Question: Hello I am using jqgrid and other function call using ajax when I use these two scripts then one script is working and one is not working.
and show this error in the browser console.

I try a lot of to remove this error but still, I am not able to remove to this error. kindly any expert tells me what is the problem and how can I resolved this error.
'''
<script type="text/javascript" src="~/bower_components/jquery/dist/jquery.min.js"></script>
<script type="text/javascript" src="~/assets/jqgrid/js/jquery.jqgrid.min.js"></script>
<link href="~/assets/jqgrid/jquery-ui-1.12.1.custom/jquery-ui.min.css" rel="stylesheet" />
<script type="text/javascript" src="~/assets/jqgrid/jquery-ui-1.12.1.custom/jquery-ui.js"></script>
<link rel="stylesheet" href="https://cdnjs.cloudflare.com/ajax/libs/free-jqgrid/4.14.1/css/ui.jqgrid.min.css">
<script type="text/javascript" src="https://cdnjs.cloudflare.com/ajax/libs/free-jqgrid/4.14.1/jquery.jqgrid.min.js"></script>
<script type="text/javascript">
$.noConflict();
var rowsToColor = [];
jQuery(document).ready(function ($) {
var $grid = $("#jqGrid");
$grid.jqGrid({
url: '@Url.Action("Ownsership")',
datatype: 'json',
postData: { Membership_ID: function () { return $("#mID").val(); } },
jsonReader: {},
colModel: [
{ name: 'FileID', index: 'FileID', label: 'FILE ID', width: 3 },
{ name: 'UnitNo', index: 'UnitNo', label: 'UNIT NO', width: 7 },
{ name: 'TransDate', index: 'TransDate', label: 'TRANS DATE', width: 8 },
{ name: 'Category', index: 'Category', label: 'FILE CATEGORY', width: 10 },
{ name: 'Project', index: 'Project', label: 'PROJECT', width: 20 }
],
additionalProperties: [],
loadonce: true,
navOptions: {
reloadGridOptions: { fromServer: true }
},
formEditing: {
closeOnEscape: true,
closeAfterEdit: true,
savekey: [true, 13],
reloadGridOptions: {
fromServer: true
}
},
viewrecords: true,
height: 'auto',
autowidth: true,
rowNum: 100,
rowList: [10, 20, 30, 50, 100, 500],
rownumbers: true,
sortname: "Name",
sortorder: "desc"
});
});
</script>
<script type="text/javascript">
$(document).ready(function () {
TotalFilesM();
$("#Projectlist").change(function () {
TotalFilesM();
});
});
function TotalFilesM() {
$.ajax({
type: 'GET',
url: '@Url.Action("mTotalFilesMember")',
dataType: 'json',
data: { PhaseID: $("#Projectlist").val() },
success: function (mTotalMemberFiles) {
$('#TotalFilesMember').html(mTotalMemberFiles);
},
error: function (ex) {
var r = jQuery.parseJSON(response.responseText);
alert("Message: " + r.Message);
}
});
return false;
}
</script>
'''
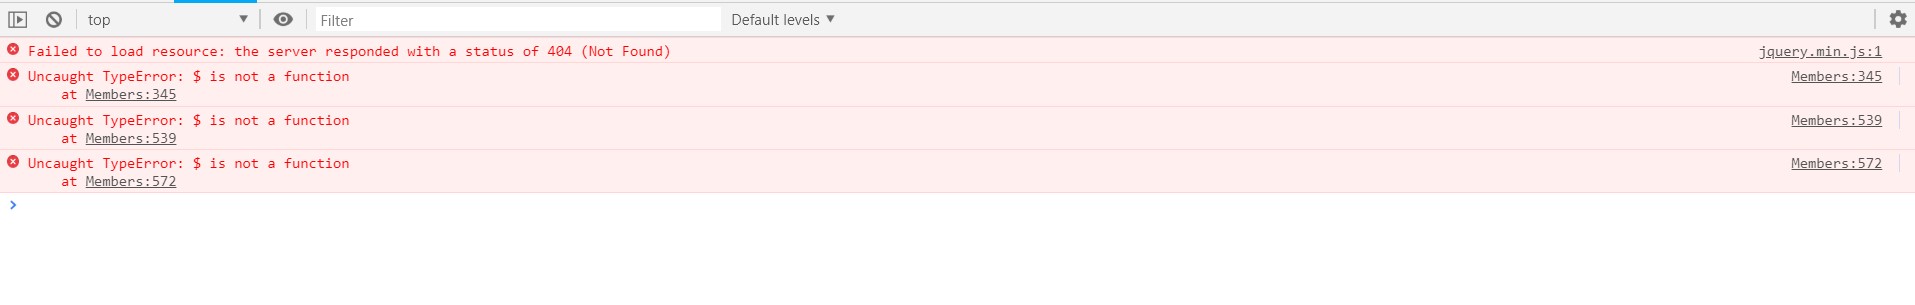
Answer: You're using '$.noConflict()', which removes the definition of '$'. After that, you need to use 'jQuery()' instead of '$()'.
You can still use '$' inside 'jQuery(document).ready(function($) { ... })'. But your second '<script>' tag doesn't do it this way, it tries to use '$(document).ready()' at top-level.